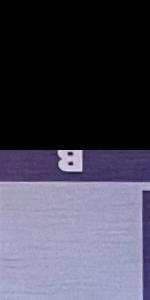
Label: Empty